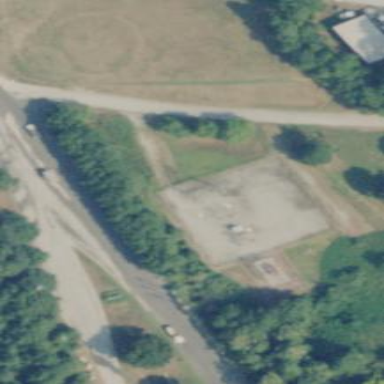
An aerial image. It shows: Distribution substation surrounded by fence.